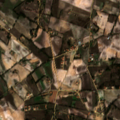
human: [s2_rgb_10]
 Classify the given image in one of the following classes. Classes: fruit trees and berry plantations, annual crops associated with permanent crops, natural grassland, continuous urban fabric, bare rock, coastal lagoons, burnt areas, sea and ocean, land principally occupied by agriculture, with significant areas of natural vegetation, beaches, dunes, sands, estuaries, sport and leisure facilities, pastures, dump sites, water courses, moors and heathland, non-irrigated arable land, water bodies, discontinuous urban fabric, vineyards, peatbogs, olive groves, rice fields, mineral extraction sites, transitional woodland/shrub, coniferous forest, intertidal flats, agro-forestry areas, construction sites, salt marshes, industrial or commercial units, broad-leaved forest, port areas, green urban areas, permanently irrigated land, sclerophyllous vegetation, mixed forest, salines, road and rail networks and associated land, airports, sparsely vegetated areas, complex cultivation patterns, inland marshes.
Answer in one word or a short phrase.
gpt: discontinuous urban fabric, complex cultivation patterns